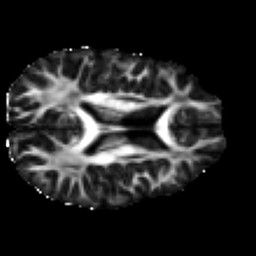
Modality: FA
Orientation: axial
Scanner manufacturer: ge
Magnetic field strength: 3 T
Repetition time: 7.98 s
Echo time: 0.0701 s